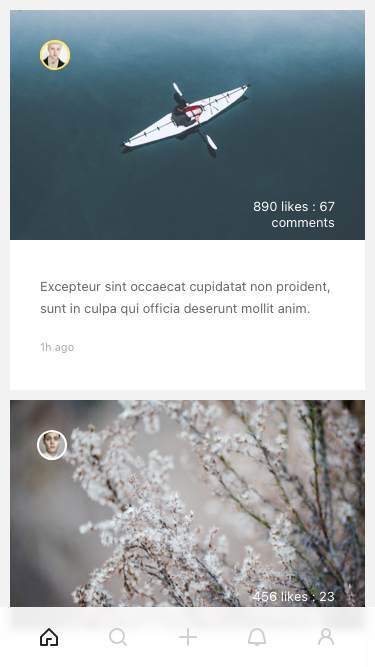
Text in this UI design:
Excepteur sint occaecat cupidatat non proident, sunt in culpa qui officia deserunt mollit anim.
456 likes : 23 comments
Excepteur sint occaecat cupidatat non proident, sunt in culpa qui officia deserunt mollit anim.
890 likes : 67 comments
1h ago